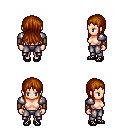
a pixel art fantasy rpg character, female body template, human, light skin, steel arm armor, metal pants, brunette unkempt hairstyle, leather bracers, ghillies, four views (front, back, left, right), 2x2 character sprite sheet, small pixel art, hard edges, no anti-aliasing